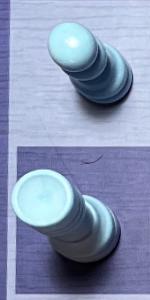
Label: Rook_White